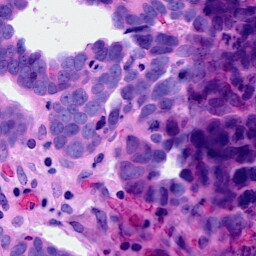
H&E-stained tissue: Ovarian